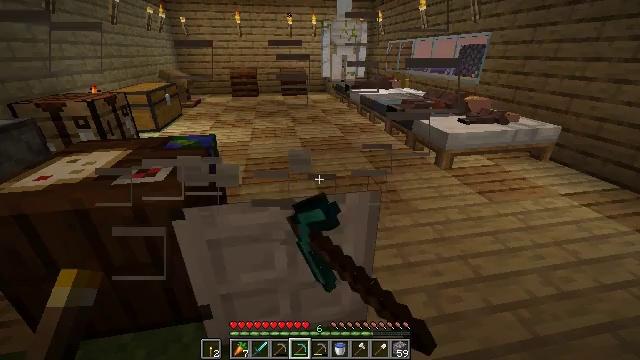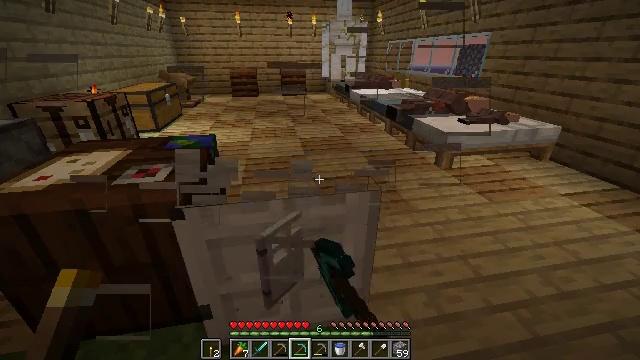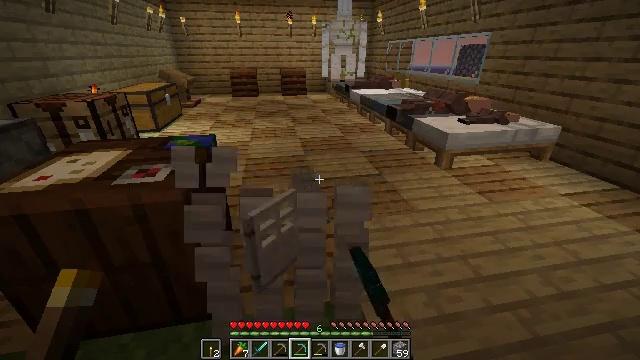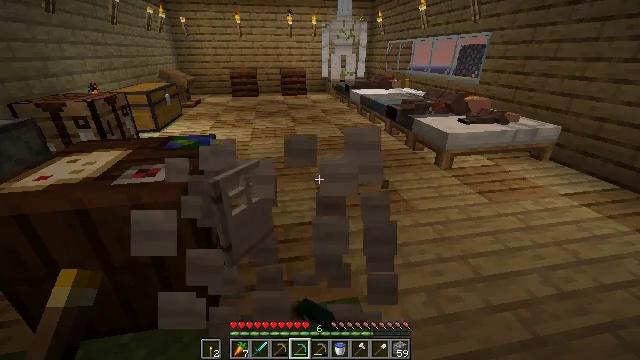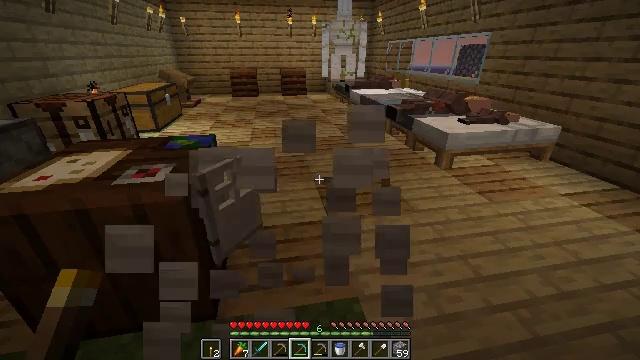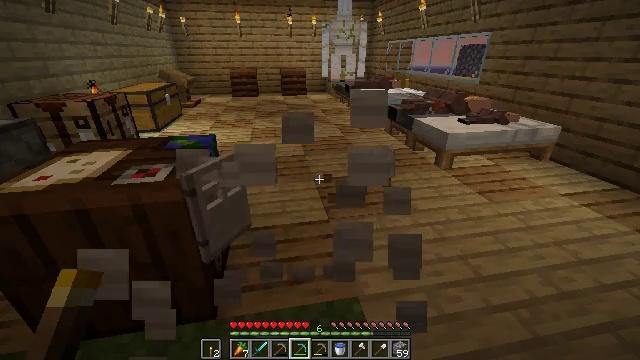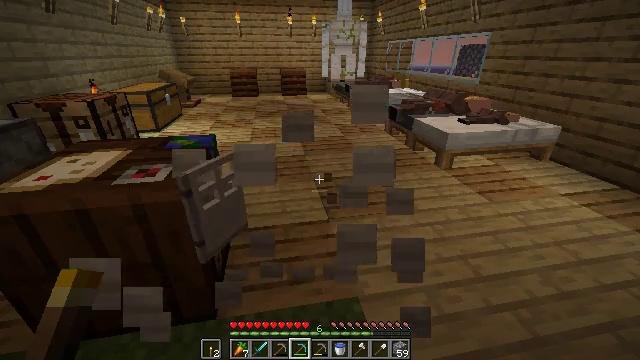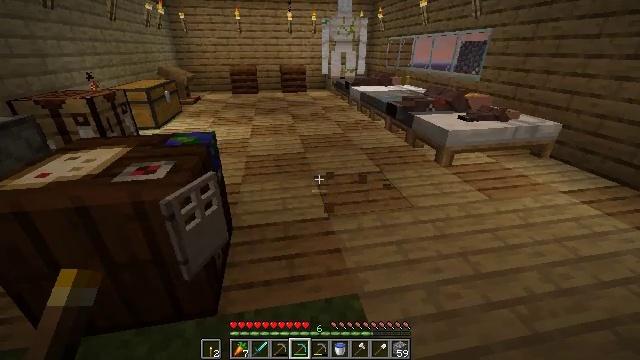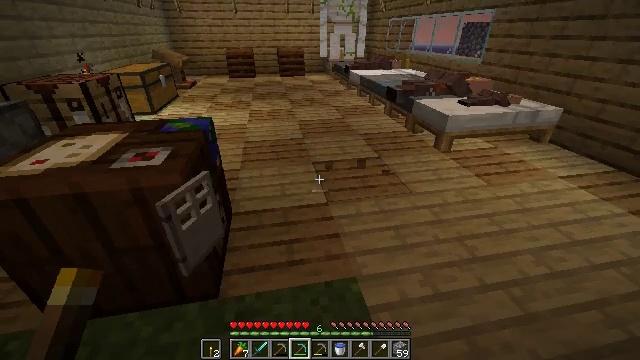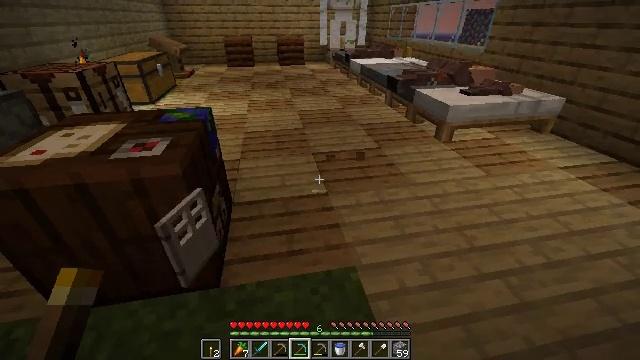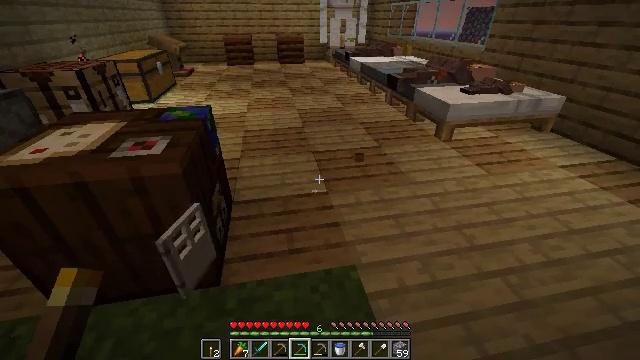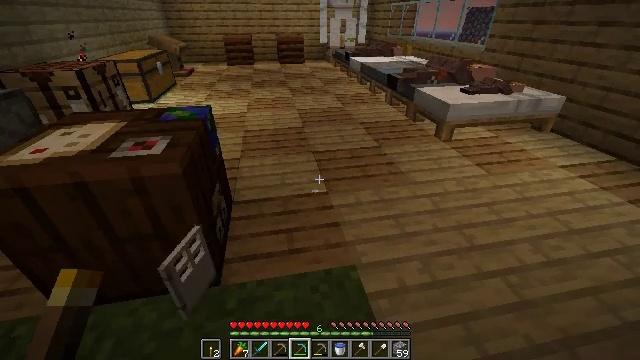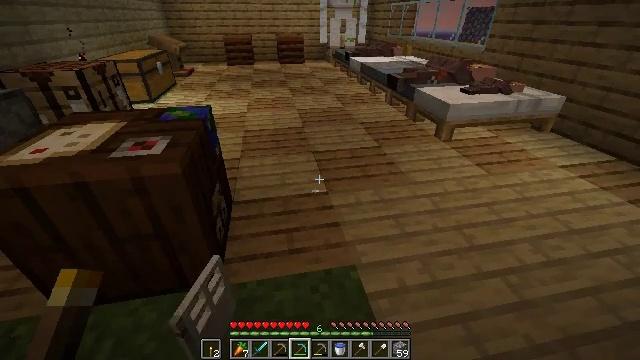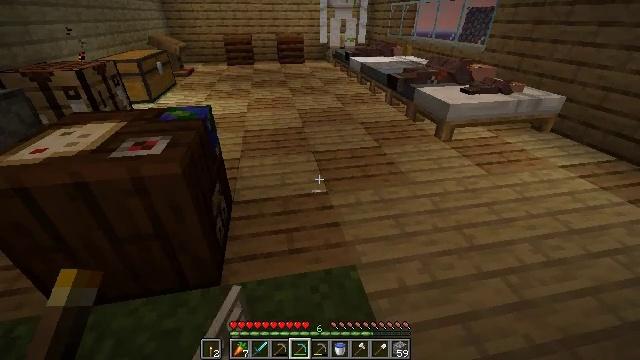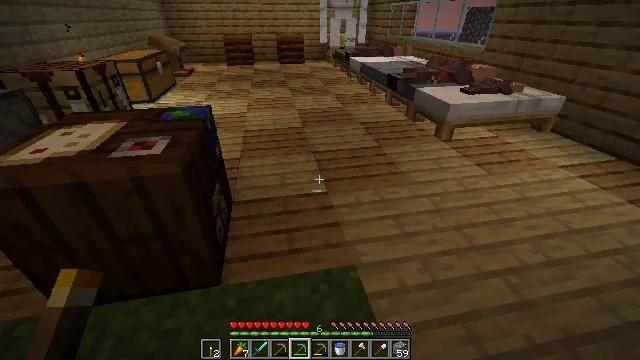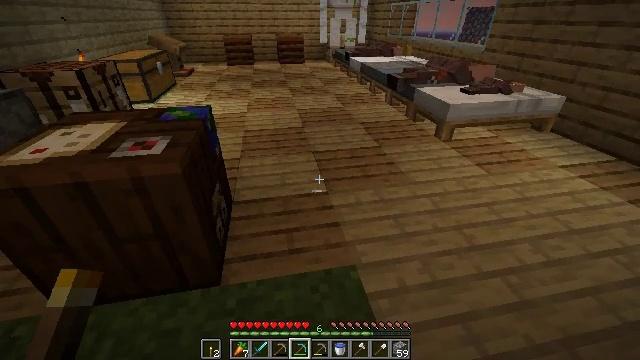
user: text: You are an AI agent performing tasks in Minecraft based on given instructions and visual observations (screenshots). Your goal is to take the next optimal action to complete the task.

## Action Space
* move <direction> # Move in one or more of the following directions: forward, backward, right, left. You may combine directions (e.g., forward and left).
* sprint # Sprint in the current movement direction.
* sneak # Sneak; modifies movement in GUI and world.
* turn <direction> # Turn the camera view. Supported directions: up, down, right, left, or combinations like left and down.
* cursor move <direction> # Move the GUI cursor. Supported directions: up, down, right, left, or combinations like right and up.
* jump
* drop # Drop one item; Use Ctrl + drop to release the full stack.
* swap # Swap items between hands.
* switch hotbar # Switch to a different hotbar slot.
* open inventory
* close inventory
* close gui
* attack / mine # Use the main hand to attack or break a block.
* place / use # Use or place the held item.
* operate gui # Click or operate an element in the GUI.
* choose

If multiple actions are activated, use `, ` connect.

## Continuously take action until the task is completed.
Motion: motion action
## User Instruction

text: Gather some oak planks.
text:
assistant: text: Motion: attack / mine
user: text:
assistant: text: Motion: attack / mine
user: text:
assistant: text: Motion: attack / mine
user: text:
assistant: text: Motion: attack / mine
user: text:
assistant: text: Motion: attack / mine
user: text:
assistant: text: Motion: no_op
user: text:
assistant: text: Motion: no_op
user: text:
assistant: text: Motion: turn down
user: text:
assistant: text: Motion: turn down
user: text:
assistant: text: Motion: no_op
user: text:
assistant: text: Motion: no_op
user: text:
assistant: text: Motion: no_op
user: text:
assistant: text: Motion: no_op
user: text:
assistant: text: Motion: no_op
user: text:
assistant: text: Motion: no_op
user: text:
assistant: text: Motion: no_op
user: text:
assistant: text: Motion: no_op
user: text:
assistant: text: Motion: move forward
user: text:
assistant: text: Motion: move forward
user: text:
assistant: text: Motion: move forward
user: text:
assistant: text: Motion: move forward
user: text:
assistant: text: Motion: move forward
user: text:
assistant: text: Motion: no_op
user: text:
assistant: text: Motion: no_op
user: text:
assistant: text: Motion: no_op
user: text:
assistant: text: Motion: turn up
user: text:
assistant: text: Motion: no_op
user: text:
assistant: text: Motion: no_op
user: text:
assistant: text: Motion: no_op
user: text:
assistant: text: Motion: no_op